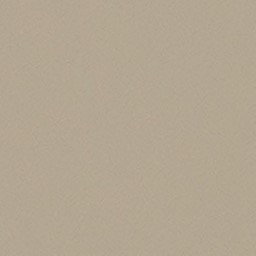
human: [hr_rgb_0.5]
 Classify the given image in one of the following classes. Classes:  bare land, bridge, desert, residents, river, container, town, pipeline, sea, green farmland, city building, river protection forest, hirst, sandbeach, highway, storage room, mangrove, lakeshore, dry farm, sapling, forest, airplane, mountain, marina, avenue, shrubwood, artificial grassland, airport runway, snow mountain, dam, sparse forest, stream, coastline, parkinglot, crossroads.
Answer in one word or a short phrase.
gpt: desert